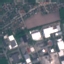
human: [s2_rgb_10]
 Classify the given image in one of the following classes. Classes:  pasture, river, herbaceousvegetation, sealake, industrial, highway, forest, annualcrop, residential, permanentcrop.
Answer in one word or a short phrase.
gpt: Industrial